Question: With this xml:
'''
<LinearLayout
android:layout_width="wrap_content"
android:layout_height="wrap_content"
android:orientation="horizontal"
android:padding="5dp">
<TextView
android:layout_width="0dp"
android:layout_height="wrap_content"
android:layout_weight="25"
android:text="@string/id"
android:textAppearance="?android:attr/textAppearanceMedium" />
<EditText
android:id="@+id/editTextID"
android:layout_width="0dp"
android:background="@drawable/greyframe"
android:layout_weight="25"
android:layout_height="wrap_content" />
<TextView
android:layout_width="0dp"
android:layout_height="wrap_content"
android:layout_weight="25"
android:text="@string/pack_size"
android:textAppearance="?android:attr/textAppearanceMedium" />
<EditText
android:id="@+id/editTextPackSize"
android:background="@drawable/greyframe"
android:layout_width="0dp"
android:layout_height="wrap_content"
android:layout_weight="25" />
</LinearLayout>
'''
...the EditTexts do not even display. Why? This is a followup to my question <URL>, which has grown so long that I can no longer add to it.
## UPDATE
Okay, this looks purdy darn purdy ("...HUH?!? I think I look kinda purdy, don't you?!?" <= guess that flick):
'''
<ScrollView xmlns:android="http://schemas.android.com/apk/res/android"
android:layout_width="match_parent"
android:layout_height="match_parent">
<LinearLayout xmlns:android="http://schemas.android.com/apk/res/android"
xmlns:tools="http://schemas.android.com/tools"
android:layout_width="match_parent"
android:layout_height="match_parent"
android:orientation="vertical"
android:paddingBottom="@dimen/activity_vertical_margin"
android:paddingLeft="4dp"
android:paddingRight="@dimen/activity_horizontal_margin"
android:paddingTop="@dimen/activity_vertical_margin"
tools:context="hhs.app.DeliveryActivity">
<!--Row 0-->
<LinearLayout
android:layout_width="match_parent"
android:layout_height="wrap_content"
android:orientation="horizontal"
android:padding="5dp">
<Spinner
android:id="@+id/spinnerUPCPLU"
android:layout_width="0dp"
android:layout_height="wrap_content"
android:layout_weight="40"
android:entries="@array/delivery_upcplu_spinner" />
<EditText
android:id="@+id/editTextUPCPLU"
android:layout_width="0dp"
android:layout_height="wrap_content"
android:layout_weight="60"
android:editable="false" />
</LinearLayout>
<!--Row 1-->
<LinearLayout
android:layout_width="match_parent"
android:layout_height="wrap_content"
android:orientation="horizontal"
android:padding="5dp">
<TextView
android:layout_width="0dp"
android:layout_height="wrap_content"
android:layout_weight="7"
android:text="@string/id"
android:textAppearance="?android:attr/textAppearanceMedium" />
<EditText
android:id="@+id/editTextID"
android:layout_width="0dp"
android:layout_height="wrap_content"
android:layout_weight="34"
android:background="@drawable/greyframe" />
<TextView
android:layout_width="0dp"
android:layout_height="wrap_content"
android:layout_weight="23"
android:text="@string/pack_size"
android:textAppearance="?android:attr/textAppearanceMedium" />
<EditText
android:id="@+id/editTextPackSize"
android:layout_width="0dp"
android:layout_height="wrap_content"
android:layout_weight="34"
android:background="@drawable/greyframe" />
</LinearLayout>
<!--Row 2-->
<LinearLayout
android:layout_width="match_parent"
android:layout_height="wrap_content"
android:orientation="horizontal"
android:padding="5dp">
<TextView
android:layout_width="0dp"
android:layout_height="wrap_content"
android:layout_weight="2"
android:text="@string/desc"
android:textAppearance="?android:attr/textAppearanceMedium" />
<EditText
android:id="@+id/editTextDesc"
android:layout_width="0dp"
android:layout_height="wrap_content"
android:layout_weight="8"
android:background="@drawable/greyframe" />
</LinearLayout>
<!--Row 3-->
<LinearLayout
android:layout_width="match_parent"
android:layout_height="wrap_content"
android:orientation="horizontal"
android:padding="5dp">
<TextView
android:layout_width="0dp"
android:layout_height="wrap_content"
android:layout_weight="1"
android:text="@string/qty"
android:textAppearance="?android:attr/textAppearanceMedium" />
<EditText
android:id="@+id/editTextQty"
android:layout_width="0dp"
android:layout_height="wrap_content"
android:layout_weight="3"
android:background="@drawable/orangeframe" />
<TextView
android:layout_width="0dp"
android:layout_height="wrap_content"
android:layout_weight="2"
android:text="@string/count"
android:textAppearance="?android:attr/textAppearanceMedium" />
<EditText
android:id="@+id/editTextCount"
android:layout_width="0dp"
android:layout_height="wrap_content"
android:layout_weight="3"
android:background="@drawable/greyframe"
android:editable="false" />
</LinearLayout>
<!--Row 4-->
<LinearLayout
android:layout_width="match_parent"
android:layout_height="wrap_content"
android:orientation="horizontal"
android:padding="5dp">
<TextView
android:layout_width="0dp"
android:layout_height="wrap_content"
android:layout_weight="1"
android:text="@string/cost"
android:textAppearance="?android:attr/textAppearanceMedium" />
<EditText
android:id="@+id/editCost"
android:layout_width="0dp"
android:layout_height="wrap_content"
android:layout_weight="1"
android:background="@drawable/orangeframe" />
<TextView
android:layout_width="0dp"
android:layout_height="wrap_content"
android:layout_weight="1.2"
android:text="@string/margin"
android:textAppearance="?android:attr/textAppearanceMedium" />
<EditText
android:id="@+id/editTextMargin"
android:layout_width="0dp"
android:layout_height="wrap_content"
android:layout_weight="1"
android:background="@drawable/orangeframe" />
<TextView
android:layout_width="0dp"
android:layout_height="wrap_content"
android:layout_weight="0.6"
android:text="@string/list"
android:textAppearance="?android:attr/textAppearanceMedium" />
<EditText
android:id="@+id/editList"
android:layout_width="0dp"
android:layout_height="wrap_content"
android:layout_weight="1"
android:background="@drawable/orangeframe" />
</LinearLayout>
<!--Row 5-->
<LinearLayout
android:layout_width="match_parent"
android:layout_height="wrap_content"
android:orientation="horizontal"
android:padding="5dp">
<TextView
android:layout_width="0dp"
android:layout_height="wrap_content"
android:layout_weight="1"
android:text="@string/dept"
android:textAppearance="?android:attr/textAppearanceMedium" />
<Spinner
android:id="@+id/spinnerDept"
android:layout_width="0dp"
android:layout_height="wrap_content"
android:layout_weight="2"
android:background="@drawable/greyframe"
android:entries="@array/departments" />
<TextView
android:layout_width="0dp"
android:layout_height="wrap_content"
android:layout_weight="0.4"
android:text="$"
android:textAppearance="?android:attr/textAppearanceMedium" />
<EditText
android:id="@+id/editTextDollar"
android:layout_width="0dp"
android:layout_height="wrap_content"
android:layout_weight="2"
android:background="@drawable/greyframe" />
</LinearLayout>
<!--Row 6-->
<LinearLayout
android:layout_width="match_parent"
android:layout_height="wrap_content"
android:orientation="horizontal"
android:padding="5dp">
<TextView
android:layout_width="0dp"
android:layout_height="wrap_content"
android:layout_weight="1"
android:text="@string/sub_dept"
android:textAppearance="?android:attr/textAppearanceMedium" />
<Spinner
android:id="@+id/spinnerSubdept"
android:layout_width="0dp"
android:layout_height="wrap_content"
android:layout_weight="5"
android:background="@drawable/greyframe"
android:entries="@array/subdepartments" />
</LinearLayout>
<!--Row 7-->
<LinearLayout
android:layout_width="match_parent"
android:layout_height="wrap_content"
android:background="@drawable/box"
android:orientation="vertical">
<LinearLayout
android:layout_width="match_parent"
android:layout_height="wrap_content"
android:orientation="horizontal"
android:padding="5dp">
<TextView
android:layout_width="0dp"
android:layout_height="wrap_content"
android:layout_weight="1"
android:text="@string/delivery_invoice_number"
android:textAppearance="?android:attr/textAppearanceMedium" />
<EditText
android:id="@+id/editTextDelivInvNum"
android:layout_width="0dp"
android:layout_height="wrap_content"
android:layout_weight="1"
android:background="@drawable/greyframe"
android:editable="false" />
<TextView
android:layout_width="0dp"
android:layout_height="wrap_content"
android:layout_weight="1"
android:text="@string/vendor"
android:textAppearance="?android:attr/textAppearanceMedium" />
<EditText
android:id="@+id/editTextVendor"
android:layout_width="0dp"
android:layout_height="wrap_content"
android:layout_weight="1"
android:background="@drawable/greyframe"
android:editable="false" />
</LinearLayout>
<!--Row 8-->
<LinearLayout
android:layout_width="match_parent"
android:layout_height="wrap_content"
android:orientation="horizontal"
android:padding="5dp">
<TextView
android:layout_width="0dp"
android:layout_height="wrap_content"
android:layout_weight="2"
android:text="@string/total_dollars"
android:textAppearance="?android:attr/textAppearanceMedium" />
<EditText
android:id="@+id/editTextTotalDollars"
android:layout_width="0dp"
android:layout_height="wrap_content"
android:layout_weight="1"
android:background="@drawable/greyframe" />
<TextView
android:layout_width="0dp"
android:layout_height="wrap_content"
android:layout_weight="2"
android:text="@string/current_total"
android:textAppearance="?android:attr/textAppearanceMedium" />
<EditText
android:id="@+id/editTextCurrentTotal"
android:layout_width="0dp"
android:layout_height="wrap_content"
android:layout_weight="1"
android:background="@drawable/greyframe" />
<TextView
android:layout_width="0dp"
android:layout_height="wrap_content"
android:layout_weight="1"
android:text="@string/qty"
android:textAppearance="?android:attr/textAppearanceMedium" />
<EditText
android:id="@+id/editTextReadonlyQty"
android:layout_width="0dp"
android:layout_height="wrap_content"
android:layout_weight="1"
android:background="@drawable/greyframe" />
</LinearLayout>
</LinearLayout>
<!--Row 9-->
<LinearLayout
android:layout_width="match_parent"
android:layout_height="wrap_content"
android:orientation="horizontal"
android:padding="5dp">
<Button
android:id="@+id/buttonSave"
android:layout_width="0dp"
android:layout_height="wrap_content"
android:layout_weight="1"
android:text="@string/save" />
<Button
android:id="@+id/buttonFind"
android:layout_width="0dp"
android:layout_height="wrap_content"
android:layout_weight="1"
android:text="@string/find" />
<Button
android:id="@+id/buttonClear"
android:layout_width="0dp"
android:layout_height="wrap_content"
android:layout_weight="1"
android:text="@string/clear" />
</LinearLayout>
</LinearLayout>
</ScrollView>
'''
## UPDATE 2
This is how that layout looks at design-time in Droidio:

It's not Yosemite, but neither is it Tonopah, Nevada.
## UPDATE 3
Based on what I read <URL>, I changed the "dp"s to "dip"s.
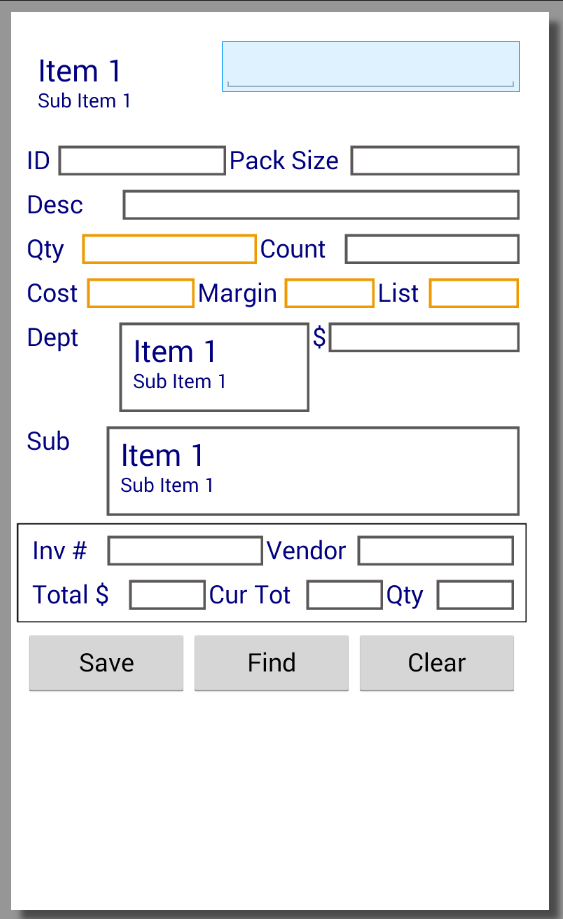
Answer: Here I demonstrate you that no, it isn't so.
Just that I used for weights instead of , for shortness (1 char saved for 4 Views = 4 chars saved).
Multiply it for 10 rows, 40 chars saved, which is 80 bytes in UTF-8.
Small optimizations...
Try this, B. Clay:
'''
<?xml version="1.0" encoding="utf-8"?>
<LinearLayout
xmlns:android="http://schemas.android.com/apk/res/android"
android:layout_width="match_parent"
android:layout_height="wrap_content"
android:orientation="horizontal"
android:padding="5dp"
>
<TextView
android:layout_width="0dp"
android:layout_height="wrap_content"
android:layout_weight="1"
android:text="@string/id"
android:textAppearance="?android:attr/textAppearanceMedium"
/>
<EditText
android:id="@+id/editTextID"
android:layout_width="0dp"
android:layout_weight="1"
android:layout_height="wrap_content"
/>
<TextView
android:layout_width="0dp"
android:layout_height="wrap_content"
android:layout_weight="1"
android:text="@string/pack_size"
android:textAppearance="?android:attr/textAppearanceMedium"
/>
<EditText
android:id="@+id/editTextPackSize"
android:layout_width="0dp"
android:layout_height="wrap_content"
android:layout_weight="1"
/>
</LinearLayout>
'''
I got this result:

I just removed the 'android:background="@drawable/greyframe"', since I haven't got that resource.
Note that the trial has been done on an emulated 2.8" ldpi (240*320) screen.